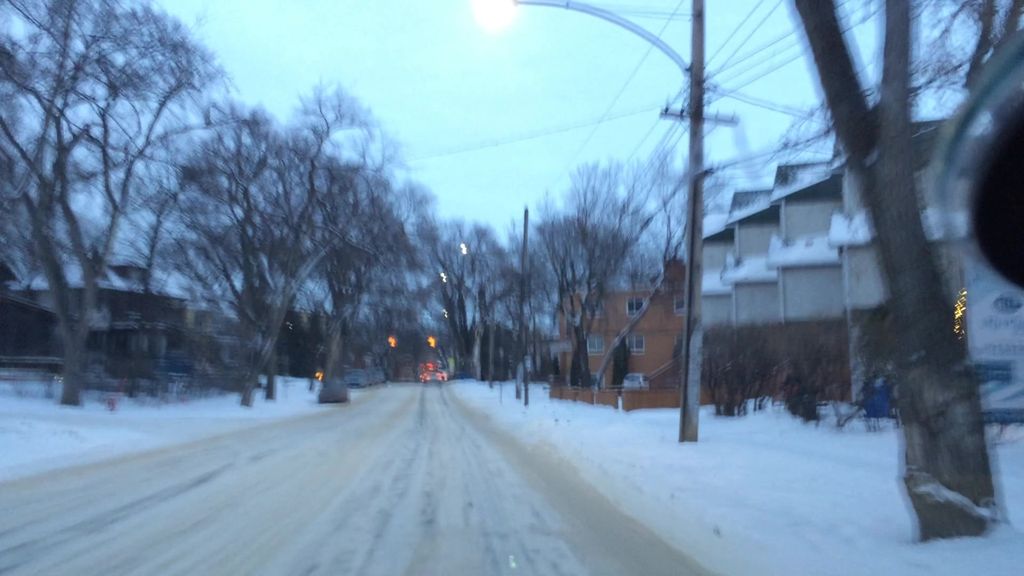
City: winnipeg